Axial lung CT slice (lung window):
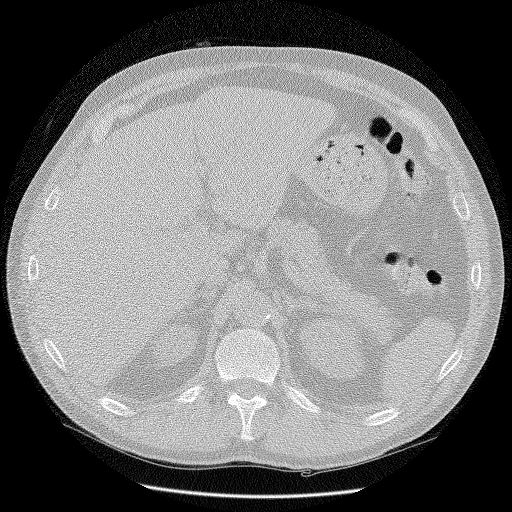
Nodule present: no